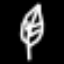
Label: leaf